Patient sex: F
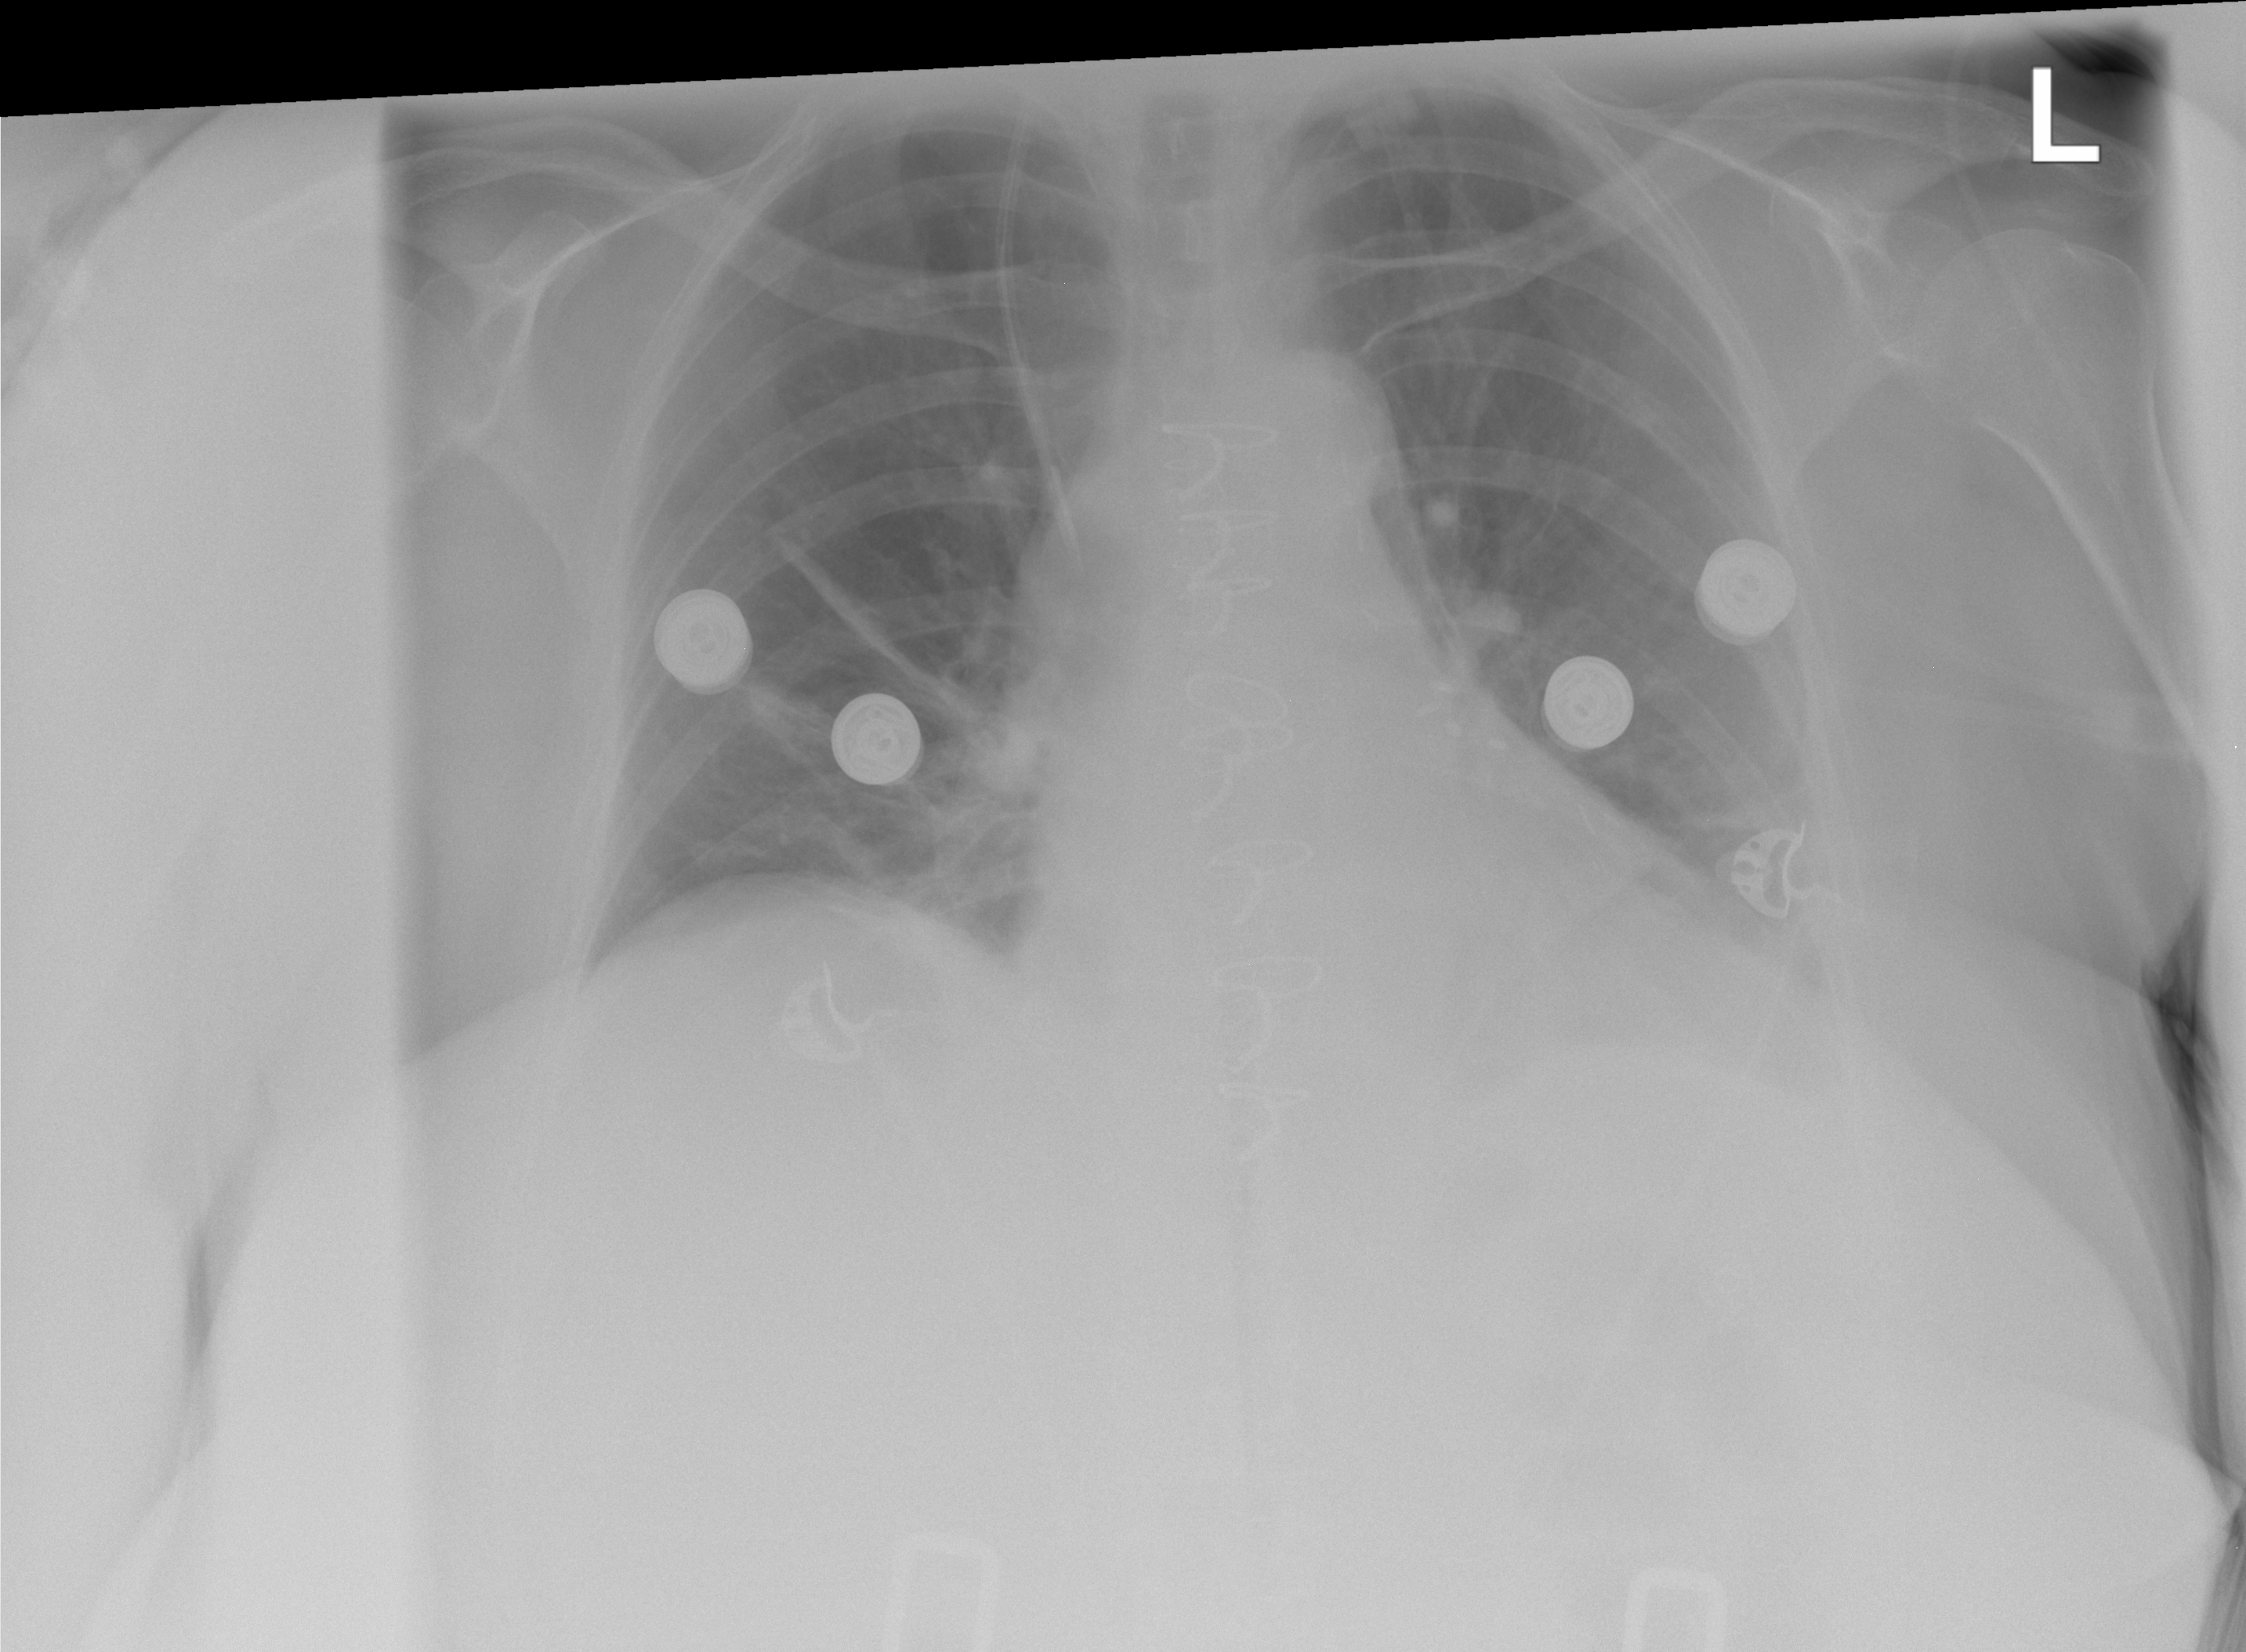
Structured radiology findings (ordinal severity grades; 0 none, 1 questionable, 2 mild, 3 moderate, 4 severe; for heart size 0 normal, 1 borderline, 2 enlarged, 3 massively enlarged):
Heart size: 1
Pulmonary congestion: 0
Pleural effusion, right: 0
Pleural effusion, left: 0
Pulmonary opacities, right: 0
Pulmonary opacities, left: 0
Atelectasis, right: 2
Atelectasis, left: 2